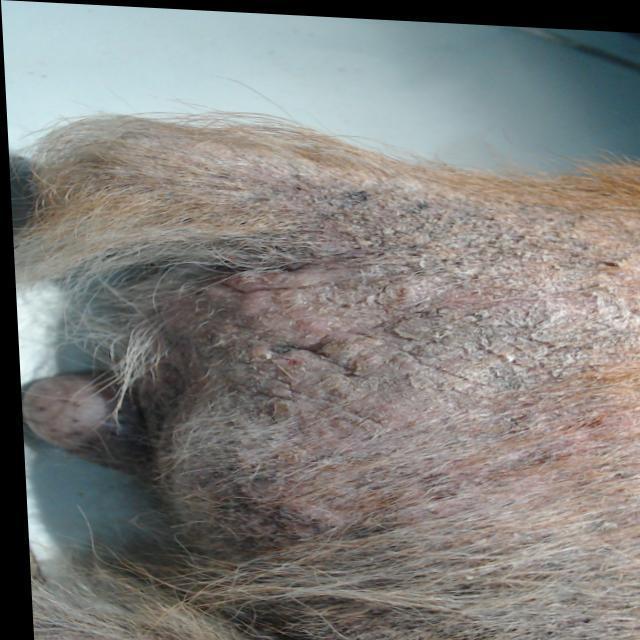
Canine demodicosis (Demodex mange) — caused by Demodex canis mites. Presents with alopecia, follicular papules, pustules, and comedones. Often localized on face and forelimbs.